Question: I have a 3D mesh which represents a surface with some rough boundaries which I would like to smooth:

I am using a half edge data structure for storing the geometry so I can easily iterate over the boundary edges, vertices and faces. I can also quite easily determine whether a given pair of edges is a convex/concave using a dot and cross product.
What would be the best approach for smoothing the edges out, so they form a continuous, curvy line, rather then the sharp pattern seen in the pictures?
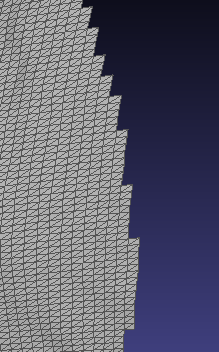
Answer: 1. compute angle between two neighboring faces I call it ada as abs delta angle. If it is bigger then threshold it means this point is edge. You can compute it as max of all angles between all edge lines. In 2D it looks like this: in 3D mesh there is more then 2 lines per point so you have to check all combinations and select the biggest one ada=max(abs(acos(n(i).n(j)))
where n(i),n(j) are normal vectors of neighboring faces where i != j
2. identify problematic zones so find points where ada > threshold and create a list of these points
3. filter this list if this point is too far from any other (distance>threshold) then remove it from list to preserve geometric shape
4. smooth points you have to tweak this step to match your needs I would do this: find a group of points in the list which are close together and apply some averaging geometric or numeric on them for example: pnt(i)=0.5*pnt(i)+0.25*pnt(i-1)+0.25*pnt(i+1)
this can be applied repetitive blue and red dots are original points, green dots are smoothed points